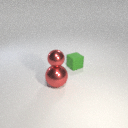
small red metal sphere above large red metal sphere